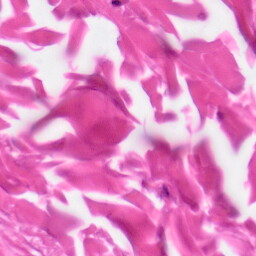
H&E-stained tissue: Skin